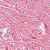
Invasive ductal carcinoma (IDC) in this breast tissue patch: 0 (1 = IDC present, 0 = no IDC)